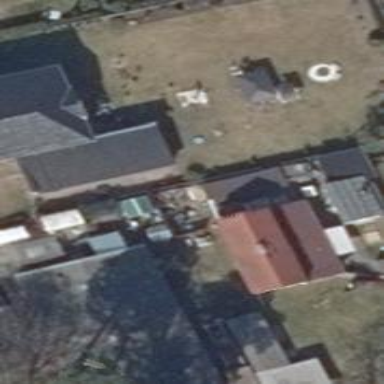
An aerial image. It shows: Detached building with gabled roof.